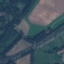
Label: Highway